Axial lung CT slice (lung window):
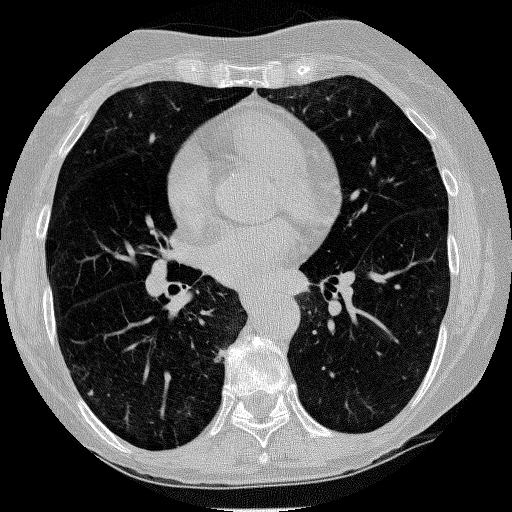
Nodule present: no